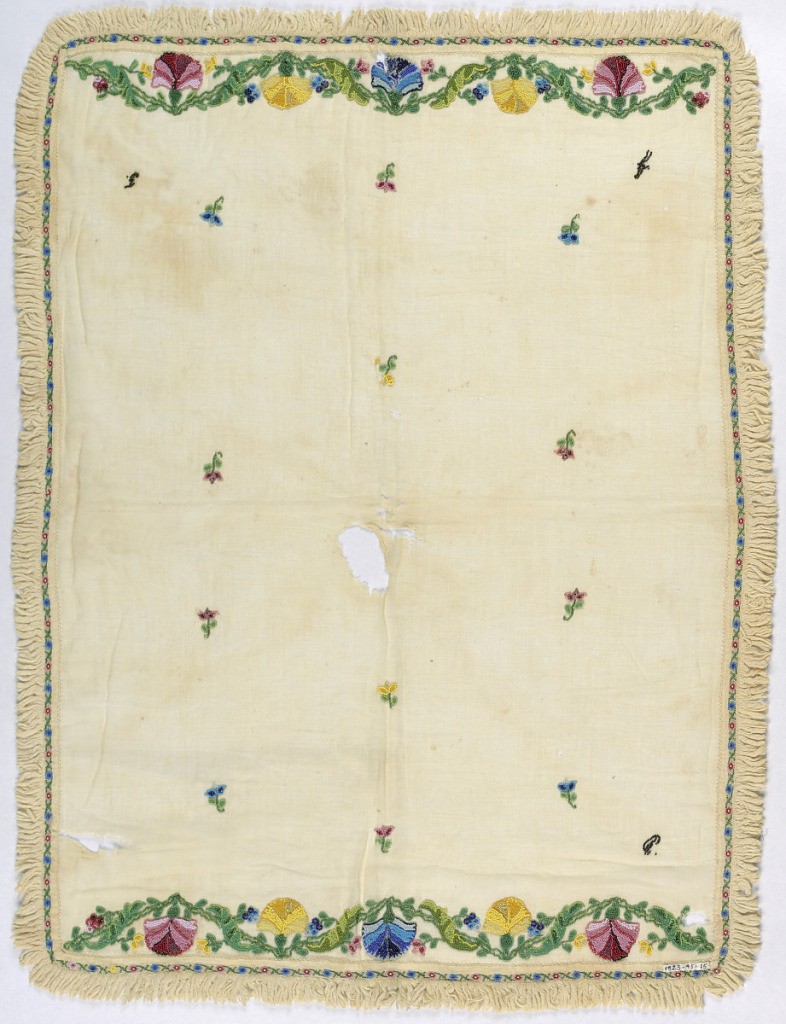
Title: Doily
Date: early 19th century
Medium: cotton, glass beads Technique: embroidery
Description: Rectangular white cotton length hemstitched and fringed on all fours sides. Narrow border design of tiny flowers in blue, pink and green beads. Two short ends have design of stylized blossoming vine in red, blue, yellow and green. Tiny flowers scattered over ground.